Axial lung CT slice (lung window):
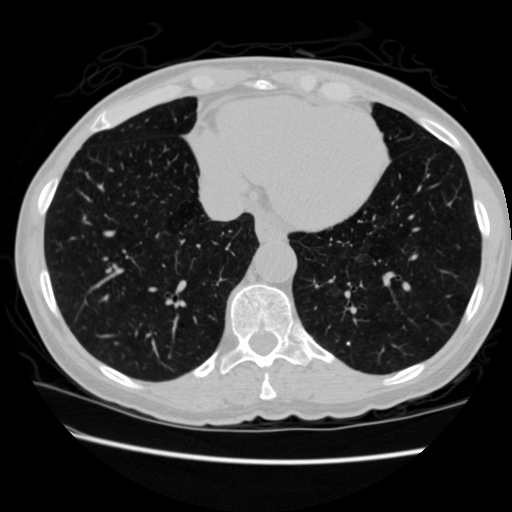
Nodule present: no